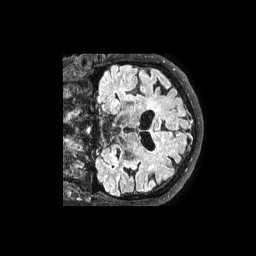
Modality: FLAIR
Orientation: coronal
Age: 67
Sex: male
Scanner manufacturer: philips
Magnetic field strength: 3 T
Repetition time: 4.8 s
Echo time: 0.34 s